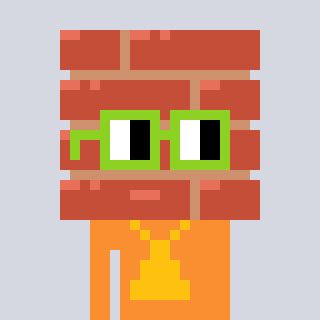
a pixel art character with square light green glasses, a wall-shaped head and a orange-colored body on a cool background